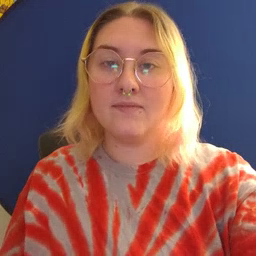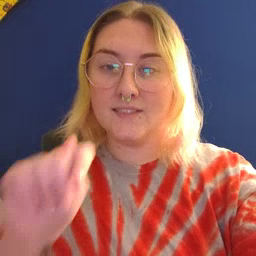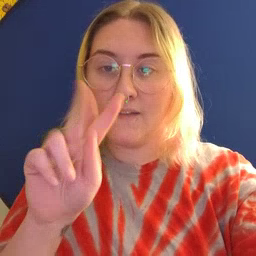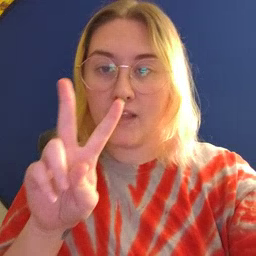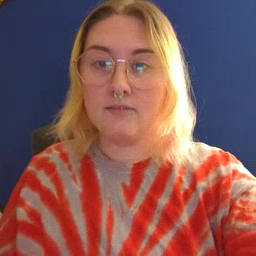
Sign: TV